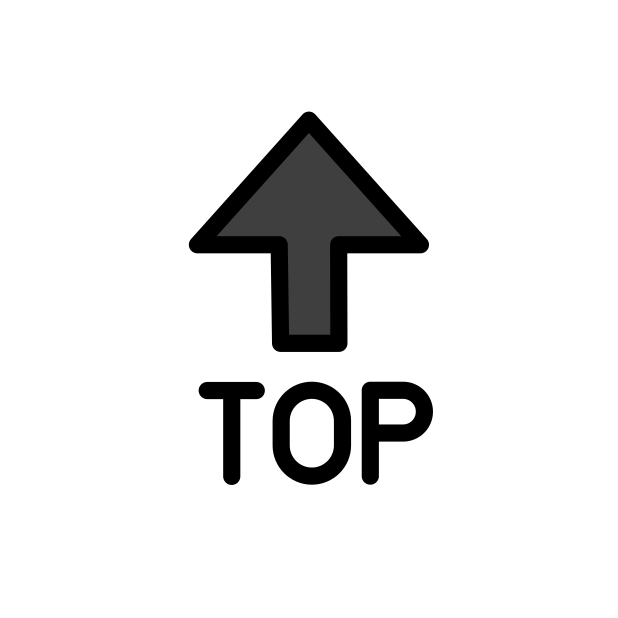
TOP arrow